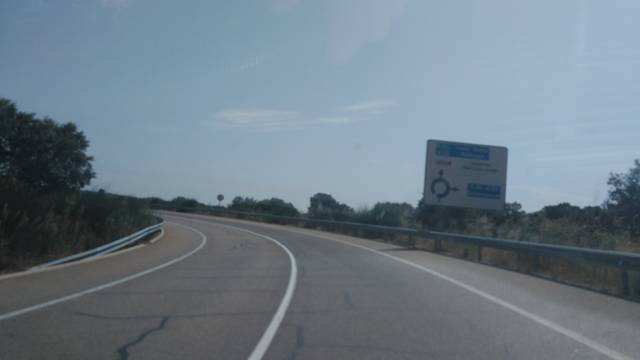
Region: Spain
Coordinates: 40.935, -5.792